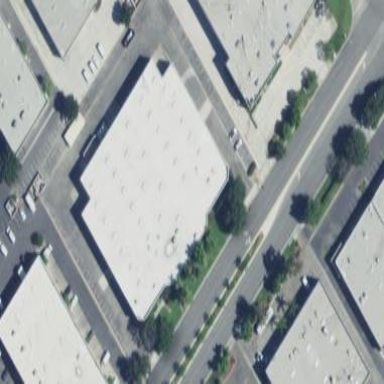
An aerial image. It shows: Warehouse building.